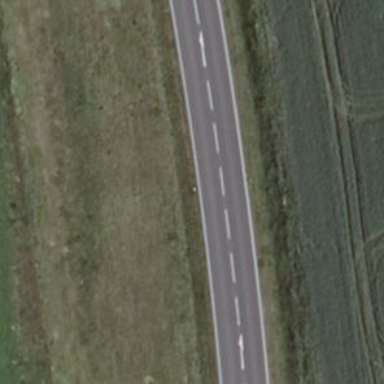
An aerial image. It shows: Primary road with asphalt surface.